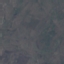
Land use / land cover class: HerbaceousVegetation